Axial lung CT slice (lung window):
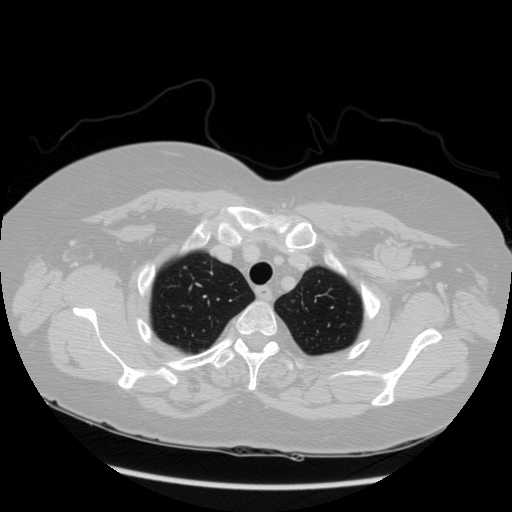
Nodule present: no